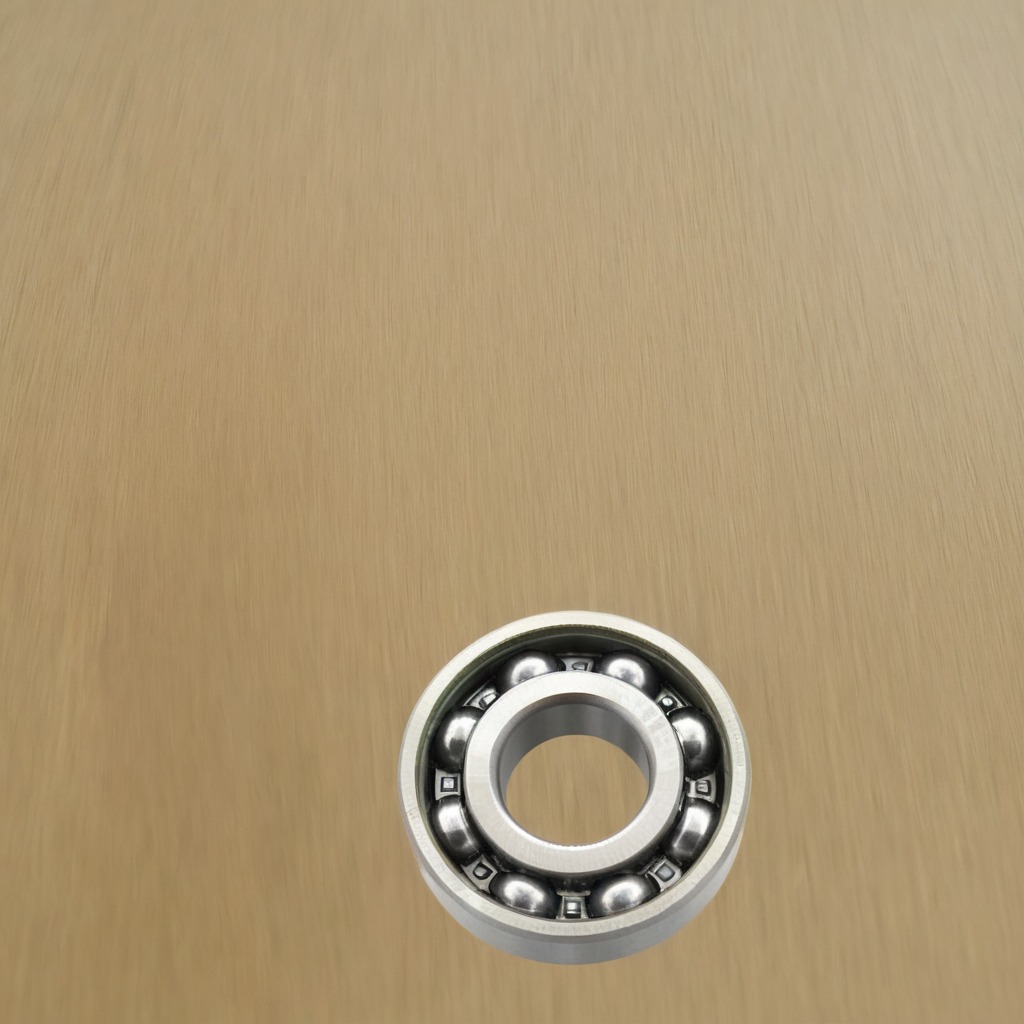
A metal ball bearing is lying on the plywood surface in a paint workshop lit by afternoon window light.